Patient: sex F, age 61
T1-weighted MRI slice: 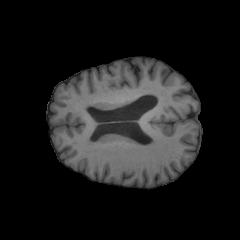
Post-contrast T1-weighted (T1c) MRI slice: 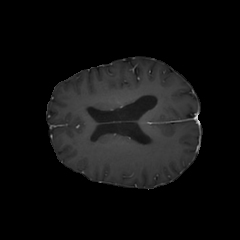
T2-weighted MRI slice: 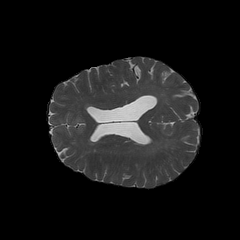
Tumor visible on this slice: no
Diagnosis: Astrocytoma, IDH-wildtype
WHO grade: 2